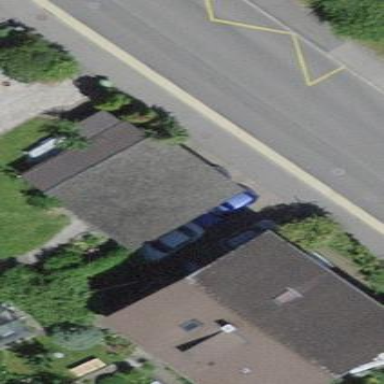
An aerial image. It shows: View of roof of building.